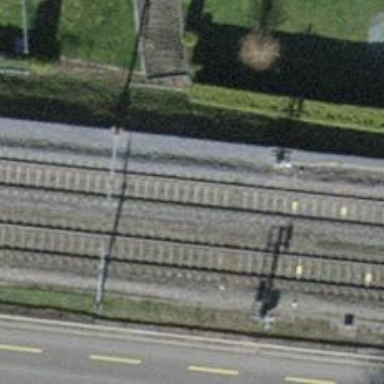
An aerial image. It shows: Railway signal.